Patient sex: M
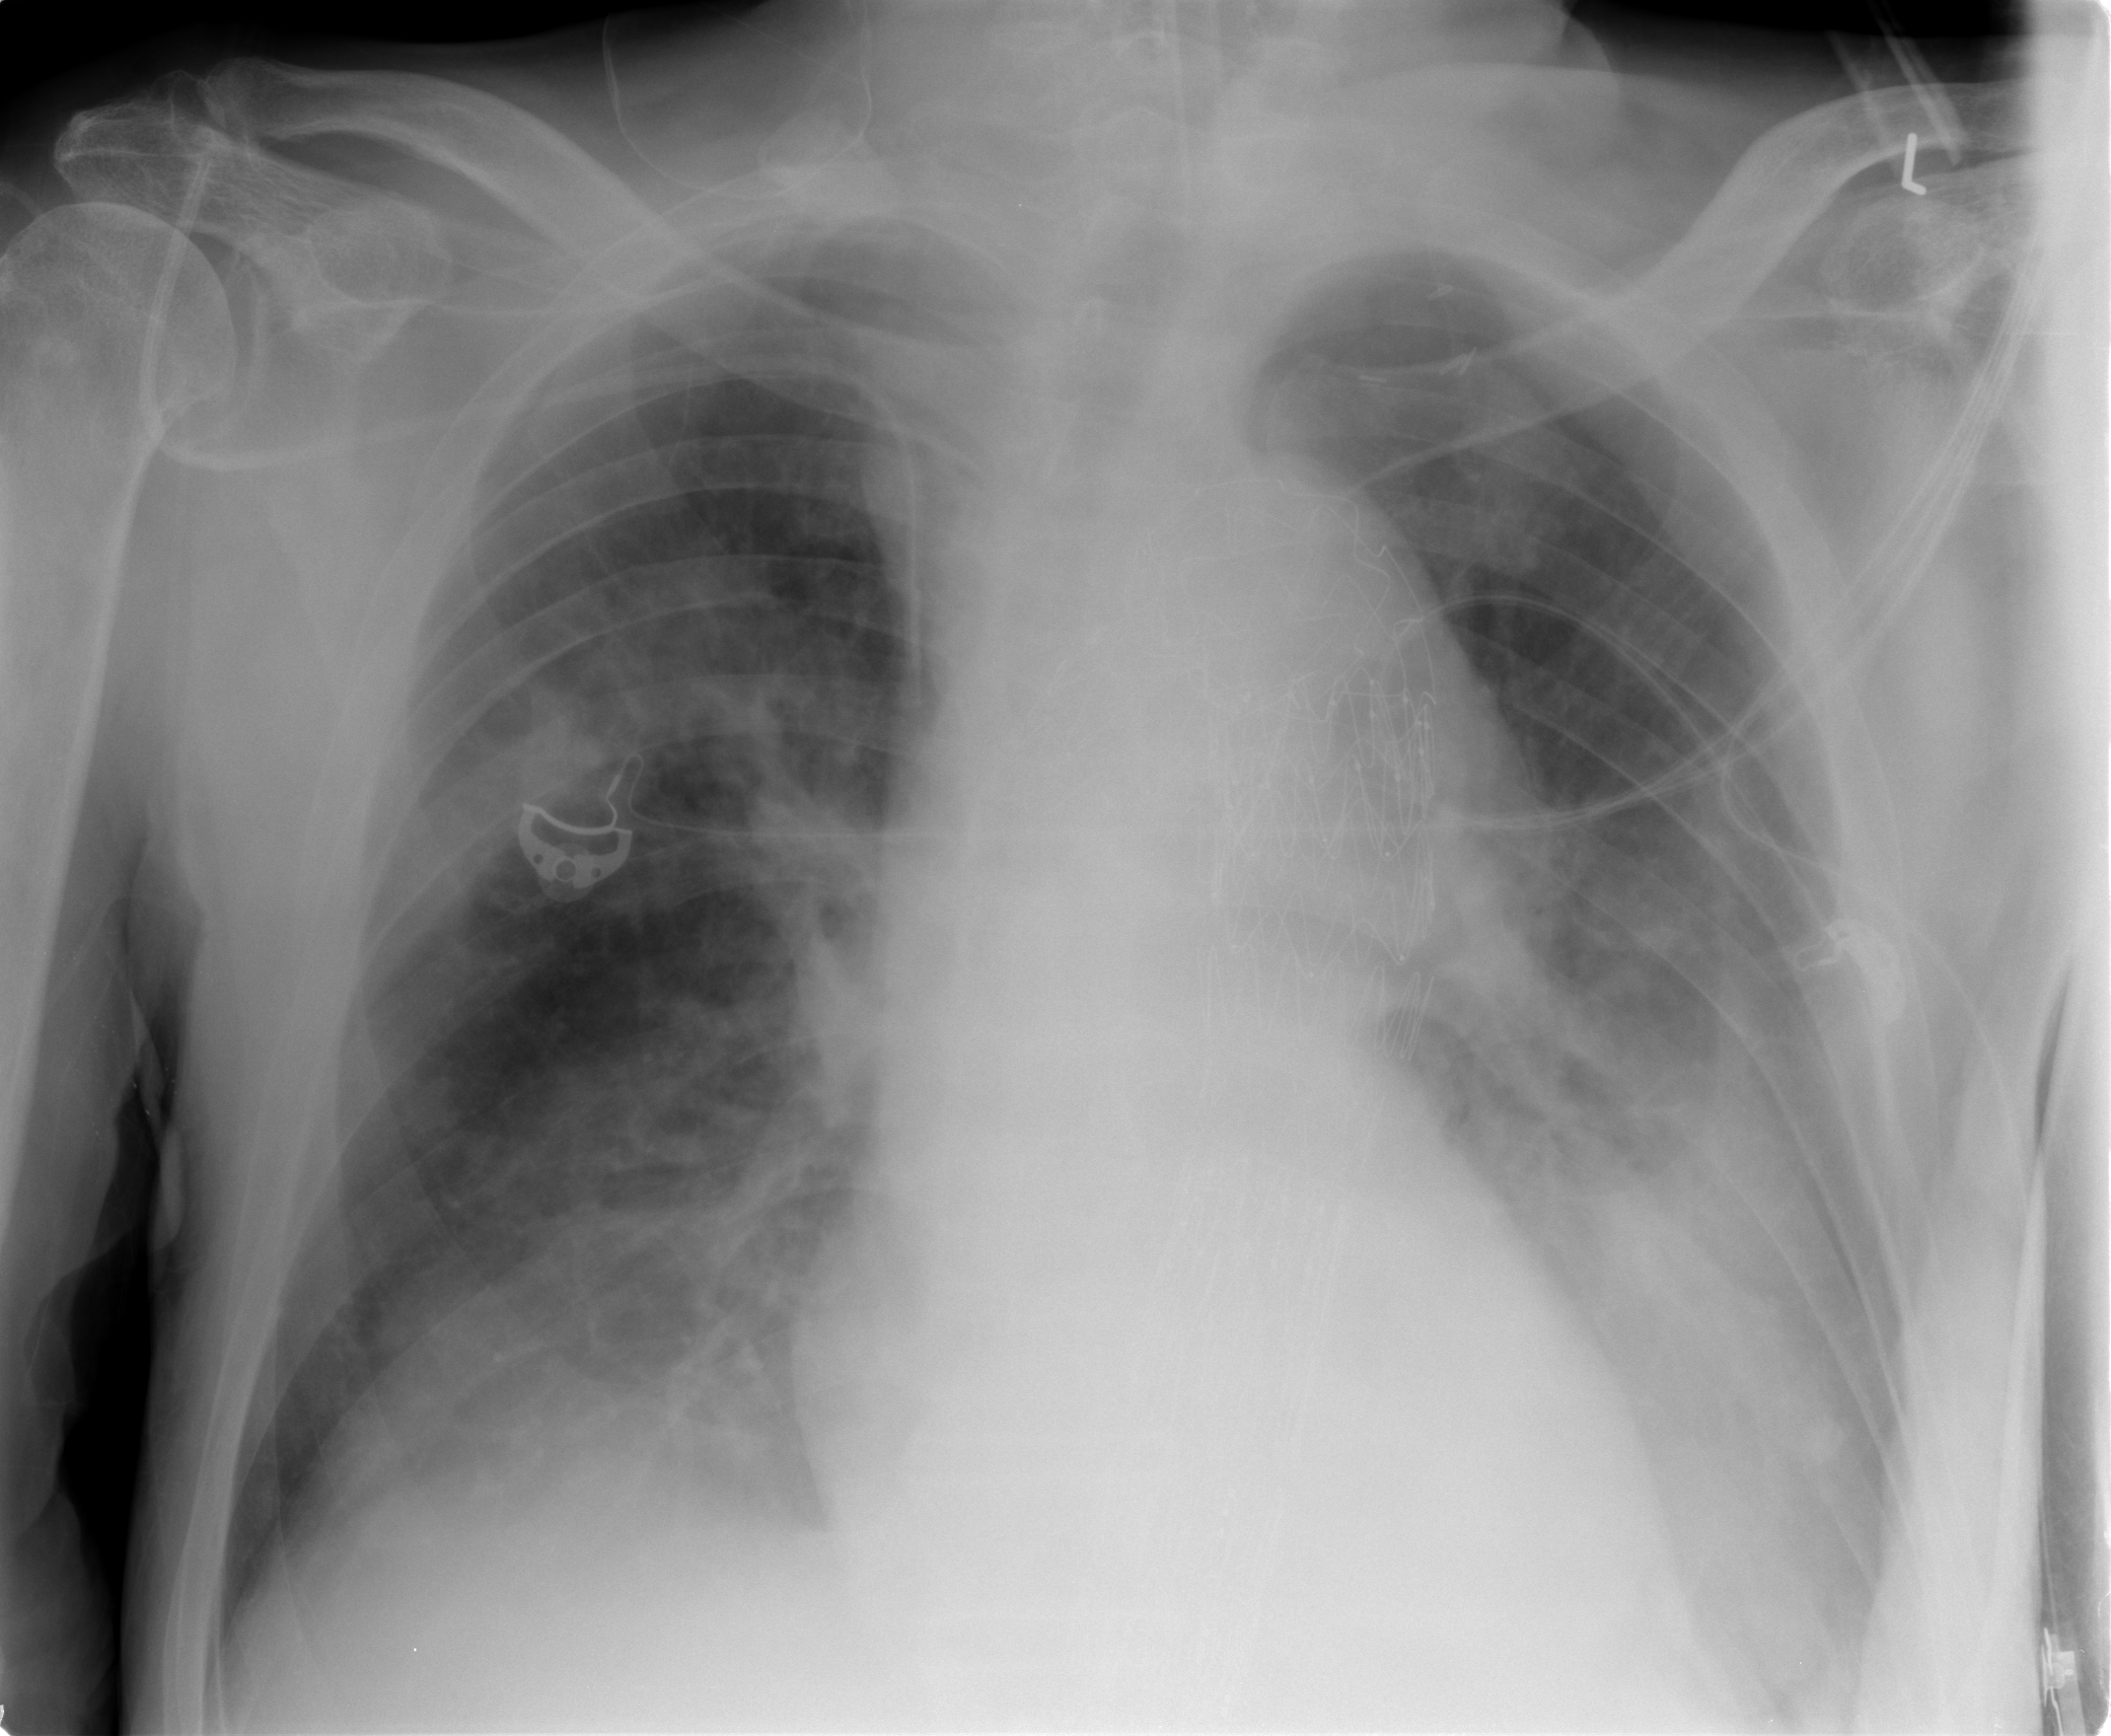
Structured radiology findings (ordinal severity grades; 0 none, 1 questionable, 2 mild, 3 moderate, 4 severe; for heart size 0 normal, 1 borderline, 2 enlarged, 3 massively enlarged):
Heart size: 0
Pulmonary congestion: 0
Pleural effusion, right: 2
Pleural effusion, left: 2
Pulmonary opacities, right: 2
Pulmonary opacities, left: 2
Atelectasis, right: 2
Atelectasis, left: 2